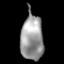
Tissue: skin
Cell type: Epithelial cells
Senescence score: 0.264
Nuclear area (px): 1012
Mean DAPI intensity: 153.587